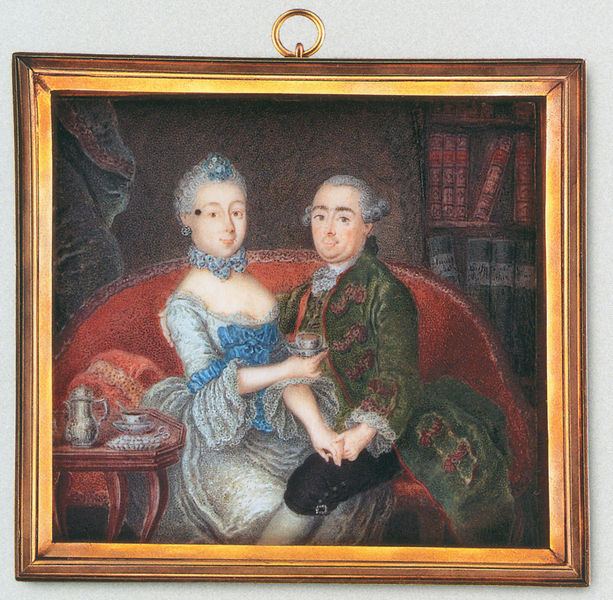
Titel: (Vermutlich) Heinrich Prinz in Preußen, und Gemahlin
Künstler: Anton Friedrich König
Institution: Celle, Bomann-Museum
Schlagwörter: blau, gemälde, mann, grün, braun, frankreich, frau, kleid, tisch, weiss, rot, malerei, schleife, regal, barock, blicke, bildnis, möbel, porträt, vorhang, gold, interieur, mantel, paar, potrait, rokoko, kanne, perücke, bilderrahmen, bücher, sofa, kaffee, halstuch, tischchen, tasse, tee, buch, porzellan, geschirr, proträt, kniebundhose, schönheitsfleck, kanapee, 18. jahrhundert